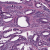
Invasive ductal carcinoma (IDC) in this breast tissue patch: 1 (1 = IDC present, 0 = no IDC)